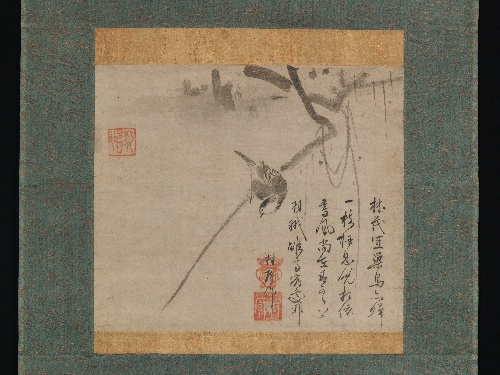
Title: 雲溪永怡筆   太虛祥廓賛   枝に小禽図|Bird on a Branch
Artist: Daiko Shōkaku|Unkei Eii
Artist bio: Japanese, died 1535|Japanese, active first half of the 16th century
Date: early 16th century
Object type: Hanging scroll
Classification: Paintings
Medium: Hanging scroll; ink on paper
Culture: Japan
Period: Muromachi period (1392–1573)
Dimensions: Image: 9 5/16 × 10 13/16 in. (23.7 × 27.5 cm)
Overall with mounting: 45 7/16 × 16 1/8 in. (115.4 × 41 cm)
Overall with knobs: 45 7/16 × 17 15/16 in. (115.4 × 45.5 cm)
Department: Asian Art
Credit line: Mary Griggs Burke Collection, Gift of the Mary and Jackson Burke Foundation, 2015
Accession year: 2015
Repository: Metropolitan Museum of Art, New York, NY
Tags: Birds